Question: How can I create a dashboard looking display in the console through nodejs?
For example BFGMiner has a great looking structured UI:

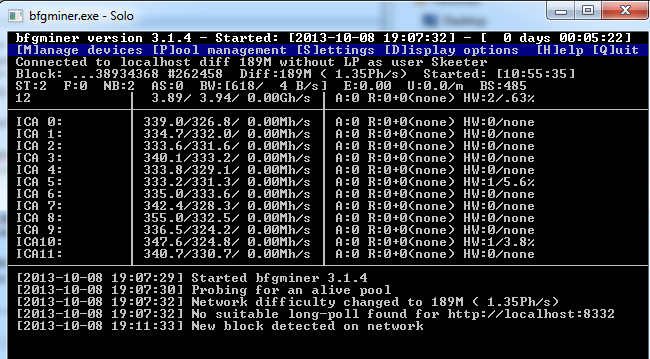
Answer: I would use <URL> it comes with a lot of widgets built-in.